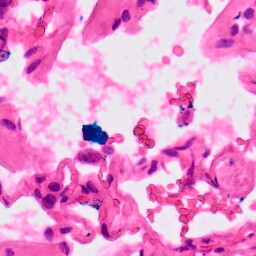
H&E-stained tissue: Lung